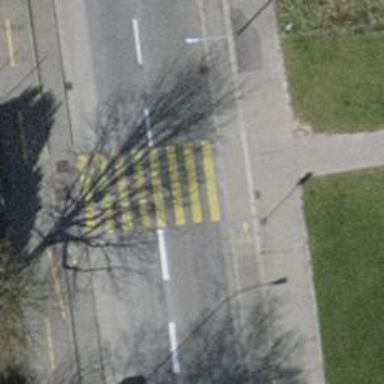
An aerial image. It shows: Uncontrolled zebra crossing with notable zebra markings.